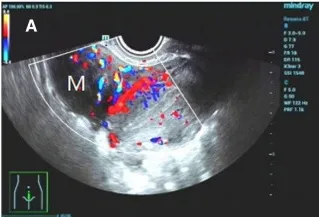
(A) Preoperative ultrasound showed multiple uterine leiomyomas.
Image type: radiology (ultrasound)